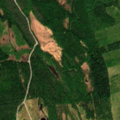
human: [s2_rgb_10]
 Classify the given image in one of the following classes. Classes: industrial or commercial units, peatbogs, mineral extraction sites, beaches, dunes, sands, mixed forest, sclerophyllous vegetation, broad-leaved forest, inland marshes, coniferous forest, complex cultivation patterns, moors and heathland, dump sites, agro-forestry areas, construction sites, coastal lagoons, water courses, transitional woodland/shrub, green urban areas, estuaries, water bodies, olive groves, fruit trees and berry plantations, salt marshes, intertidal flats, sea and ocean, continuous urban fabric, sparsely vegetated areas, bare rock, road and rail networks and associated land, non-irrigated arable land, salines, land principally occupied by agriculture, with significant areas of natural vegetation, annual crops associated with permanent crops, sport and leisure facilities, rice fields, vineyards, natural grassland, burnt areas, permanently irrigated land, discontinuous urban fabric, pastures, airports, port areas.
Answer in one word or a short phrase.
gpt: coniferous forest, mixed forest, transitional woodland/shrub